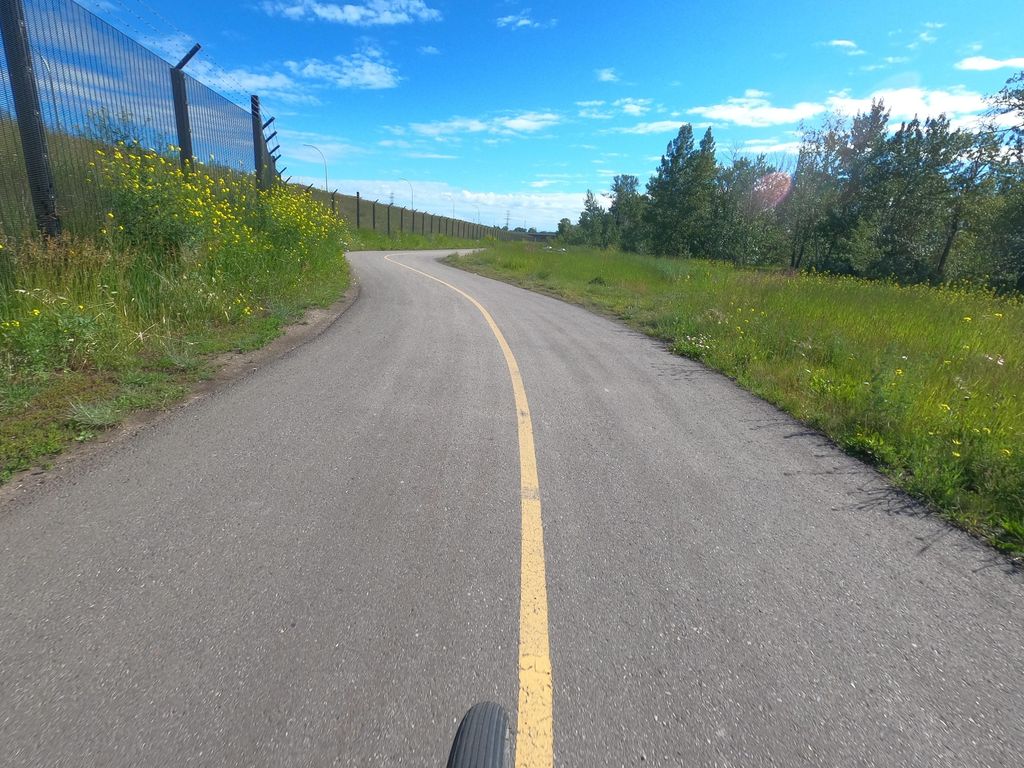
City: calgary